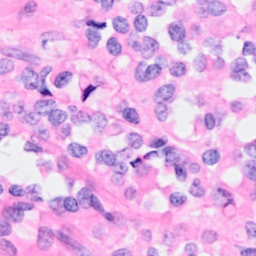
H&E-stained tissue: Breast